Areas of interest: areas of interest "Sport and cultural"
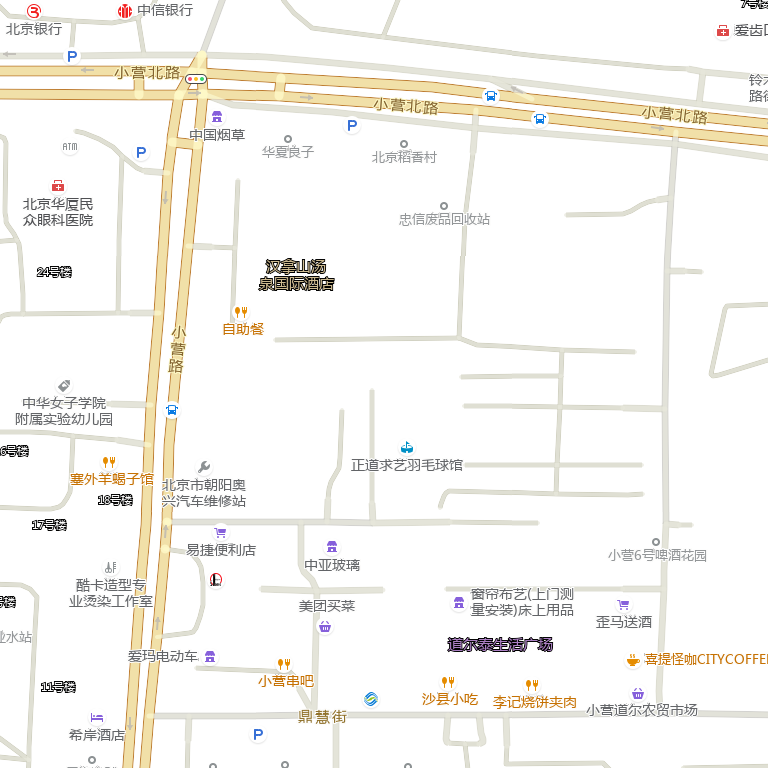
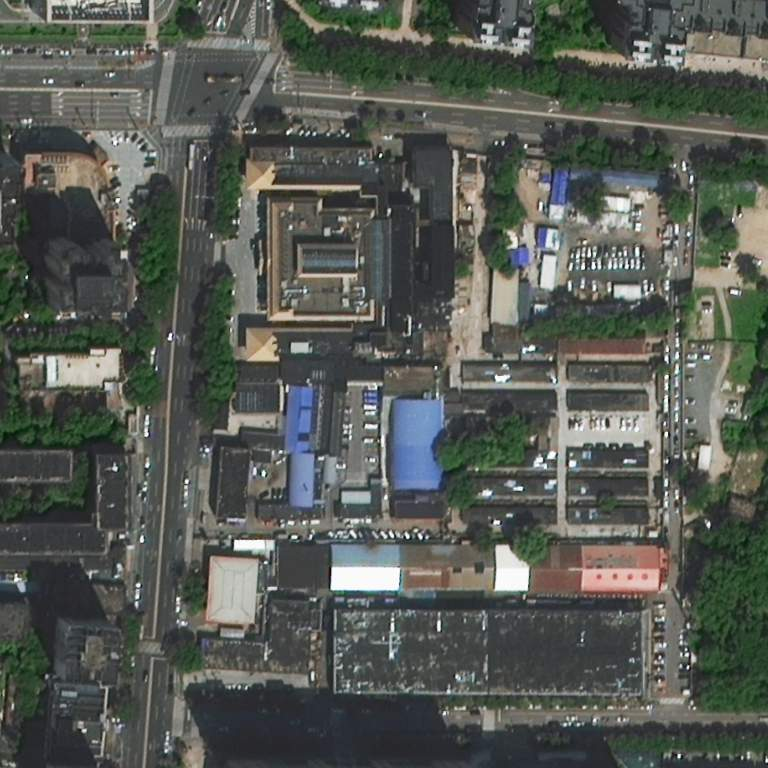